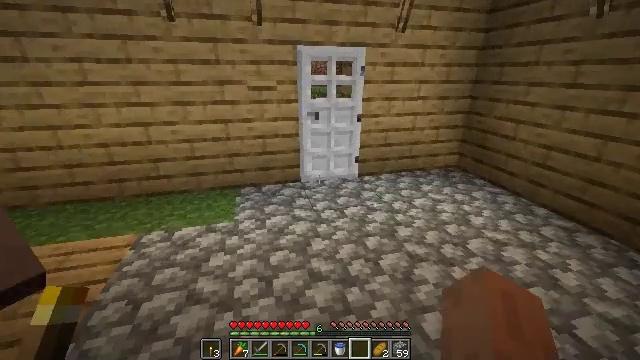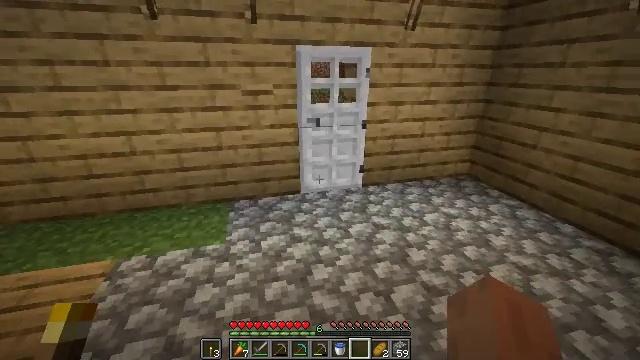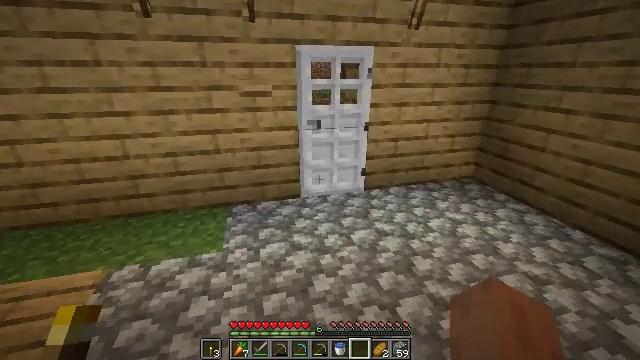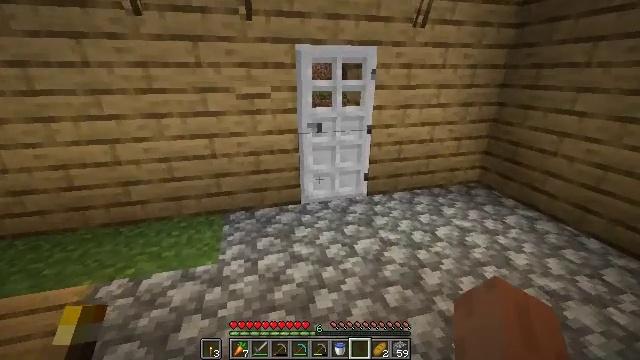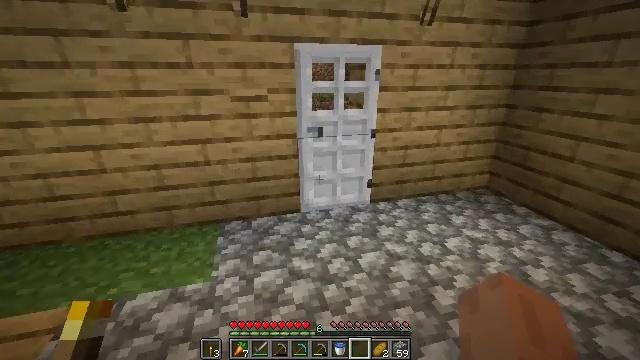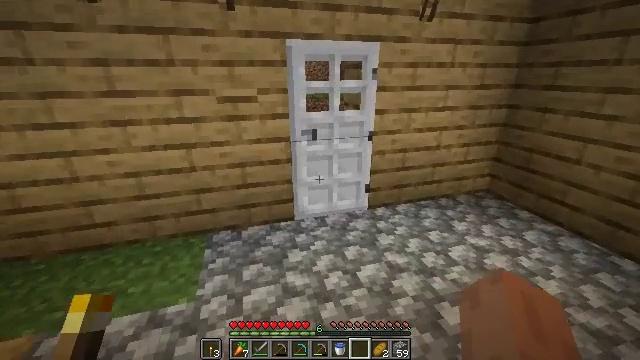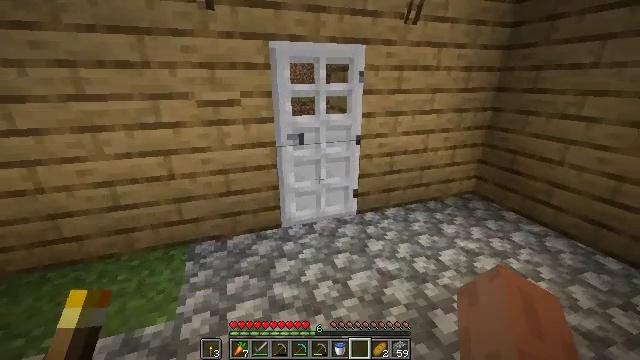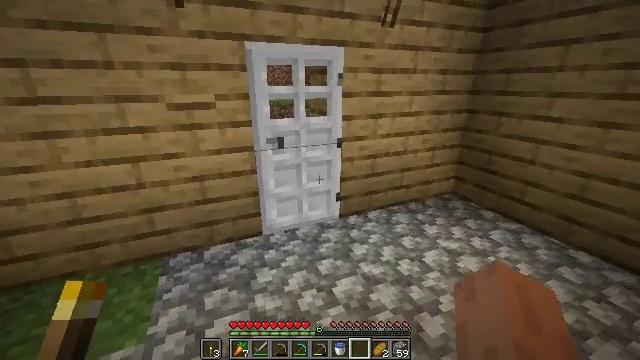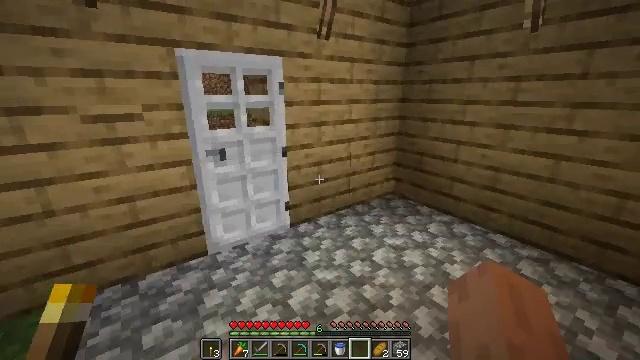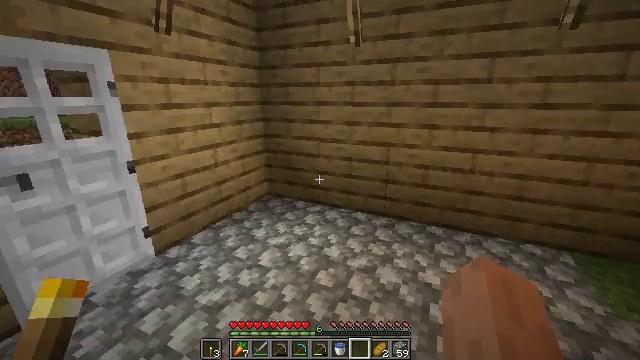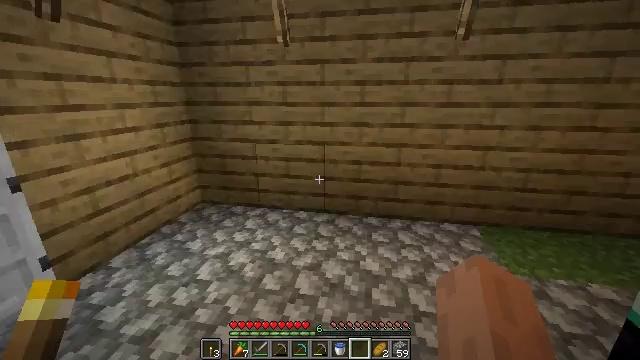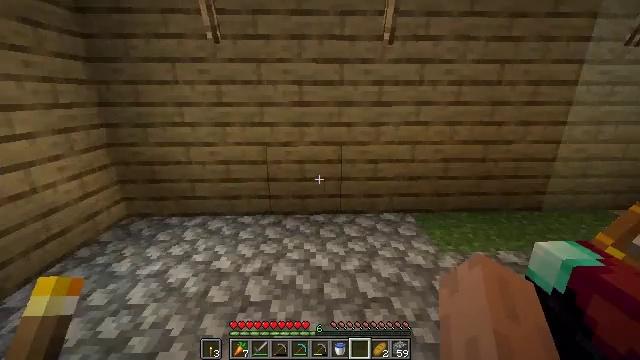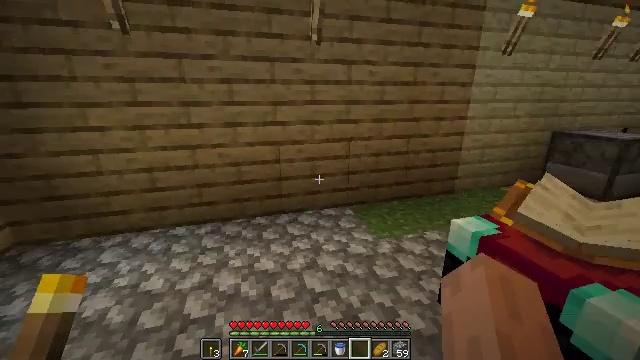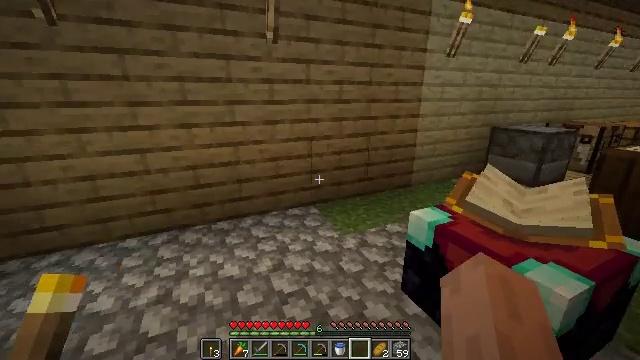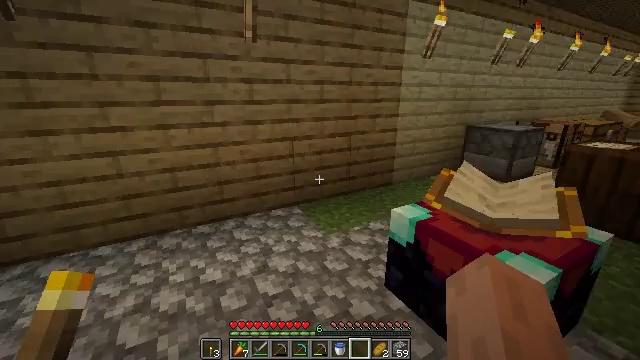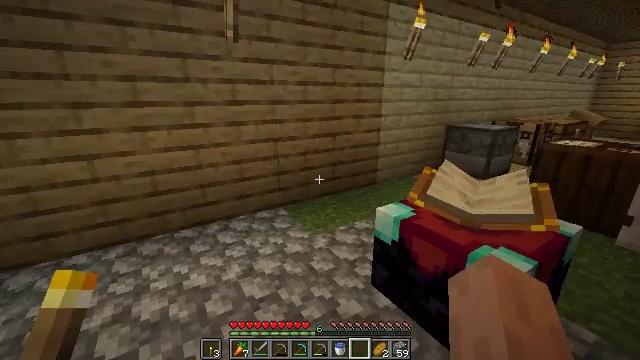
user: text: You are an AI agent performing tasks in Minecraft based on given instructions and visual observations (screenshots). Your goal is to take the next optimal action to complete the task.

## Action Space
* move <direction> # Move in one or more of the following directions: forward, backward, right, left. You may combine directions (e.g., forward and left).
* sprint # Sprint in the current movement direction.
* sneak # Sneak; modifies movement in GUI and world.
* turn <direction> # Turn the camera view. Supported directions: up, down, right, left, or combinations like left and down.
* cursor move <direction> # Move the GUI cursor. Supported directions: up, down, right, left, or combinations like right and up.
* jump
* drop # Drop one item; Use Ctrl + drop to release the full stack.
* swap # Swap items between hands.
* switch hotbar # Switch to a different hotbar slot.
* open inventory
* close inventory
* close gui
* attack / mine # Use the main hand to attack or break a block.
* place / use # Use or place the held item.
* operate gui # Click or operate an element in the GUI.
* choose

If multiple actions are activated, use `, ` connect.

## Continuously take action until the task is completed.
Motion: motion action
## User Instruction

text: Drop a bread.
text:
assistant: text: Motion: move forward, attack / mine
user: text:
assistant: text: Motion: move forward, attack / mine
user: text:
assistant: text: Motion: move forward, attack / mine
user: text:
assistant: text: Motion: move forward, attack / mine
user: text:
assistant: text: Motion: turn right, attack / mine
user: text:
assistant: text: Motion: turn right, attack / mine
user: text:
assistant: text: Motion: turn right, attack / mine
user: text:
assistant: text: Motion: turn right and up, attack / mine
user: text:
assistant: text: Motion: turn right, attack / mine
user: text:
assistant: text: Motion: turn right, attack / mine
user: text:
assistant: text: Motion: turn right, attack / mine
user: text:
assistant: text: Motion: turn right, attack / mine
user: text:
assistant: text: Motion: turn right, attack / mine
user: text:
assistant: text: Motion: turn right, attack / mine
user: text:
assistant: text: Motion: turn right, attack / mine
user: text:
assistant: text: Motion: turn right, attack / mine
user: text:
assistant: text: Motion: turn right, attack / mine
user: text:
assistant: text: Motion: turn right, attack / mine
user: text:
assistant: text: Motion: turn right, attack / mine
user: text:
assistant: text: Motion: turn right and up, attack / mine
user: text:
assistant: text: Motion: turn right, attack / mine
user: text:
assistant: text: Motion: turn right, attack / mine
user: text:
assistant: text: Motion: attack / mine
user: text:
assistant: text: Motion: attack / mine
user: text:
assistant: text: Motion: attack / mine
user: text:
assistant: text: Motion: move forward, attack / mine
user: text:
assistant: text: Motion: move forward, attack / mine
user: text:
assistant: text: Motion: move forward, attack / mine
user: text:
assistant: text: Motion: move forward, attack / mine
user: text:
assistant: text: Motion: move forward, attack / mine